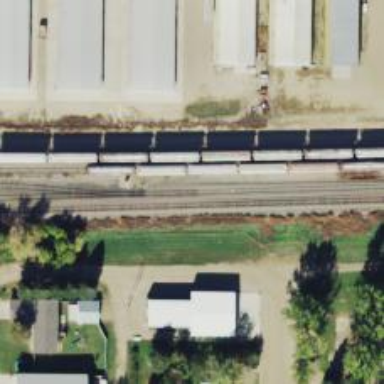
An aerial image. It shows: Railway siding with rails.